Field crop: tomato
Growth stage: 2
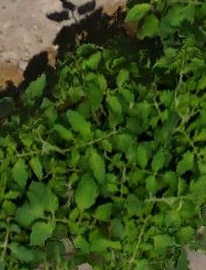
Species: tomato